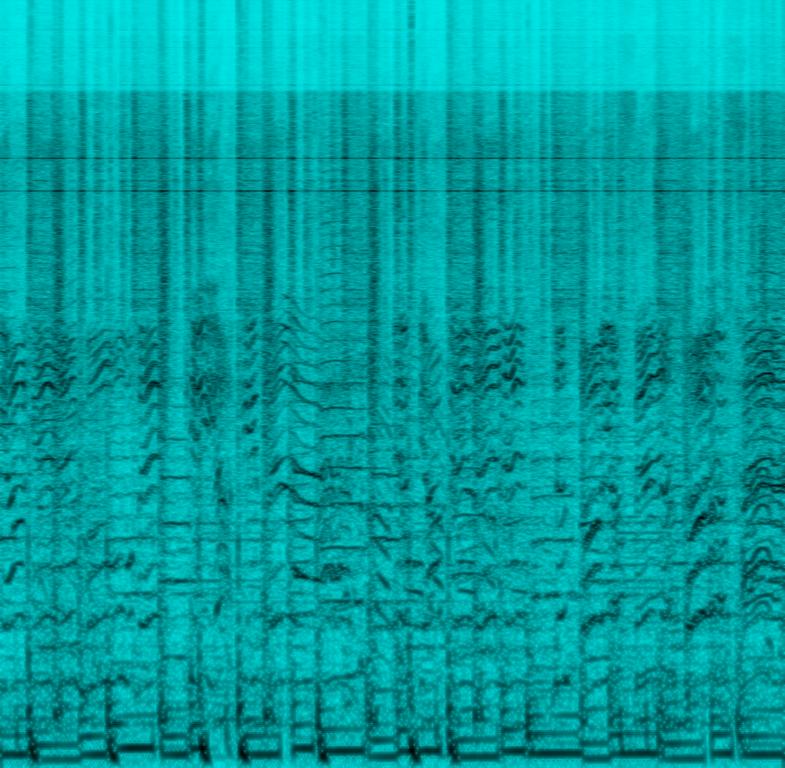
This pop song features a female voice singing the main melody. This is accompanied by male and female backing voices. The voices sing a repetitive melody. This is accompanied by percussion playing a simple beat. Trumpets play a backing melody. The bass plays a groovy descending bassline. The mood of this song is happy. This song can be played at a club.